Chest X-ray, AP view. Patient: 49 years old, sex F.
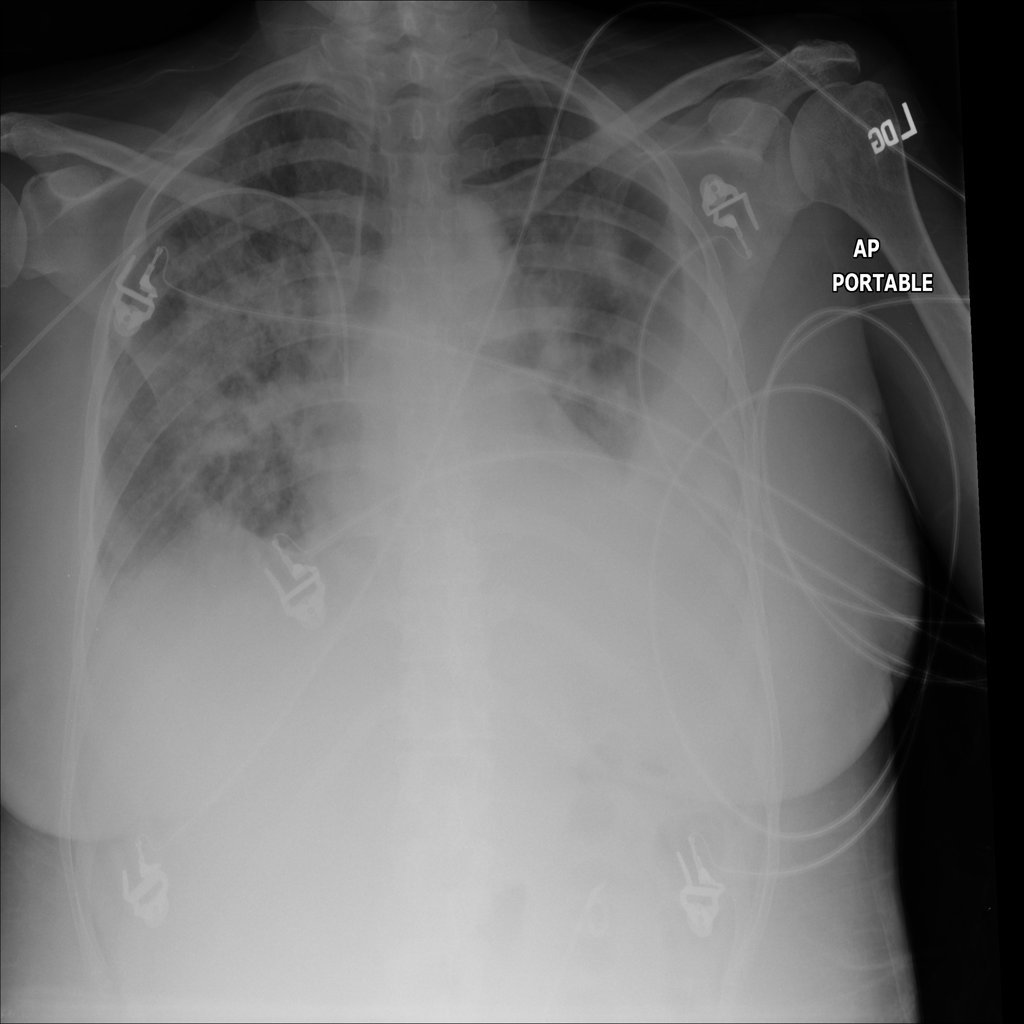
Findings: Effusion, Infiltration